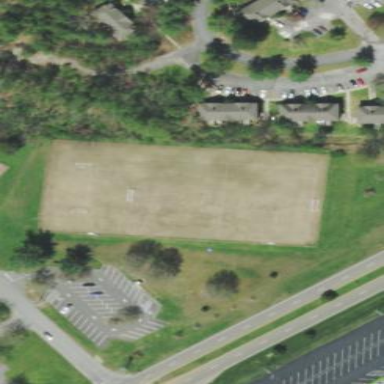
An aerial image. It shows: Soccer pitch for outdoor sports and leisure activities.